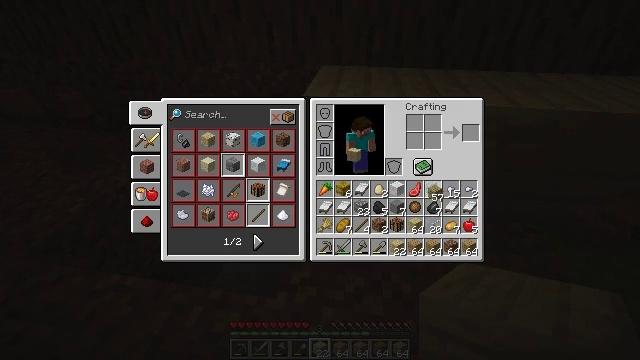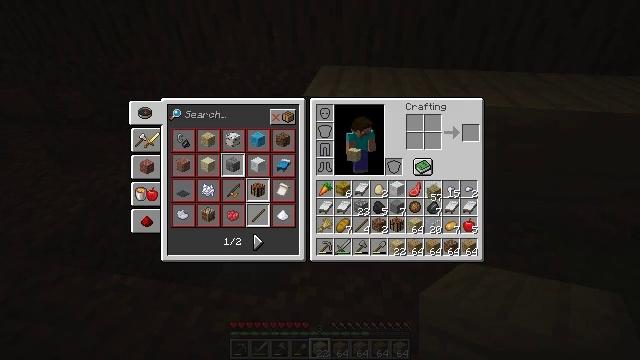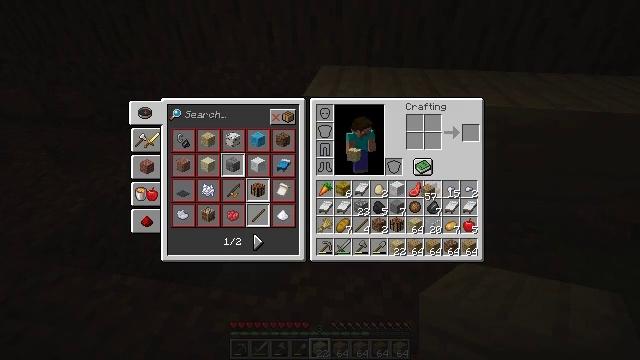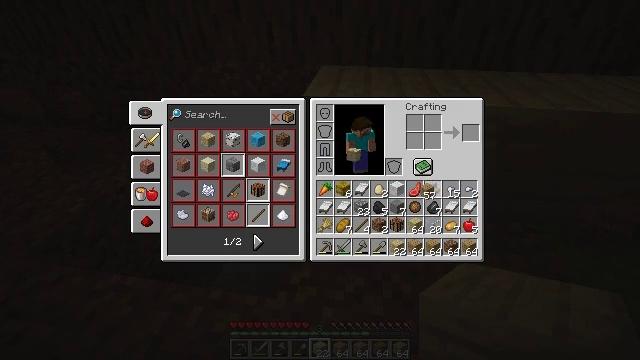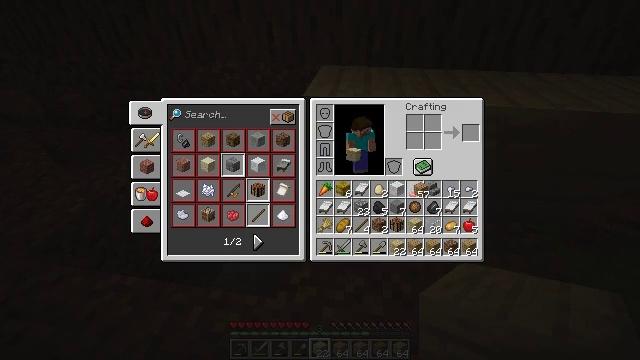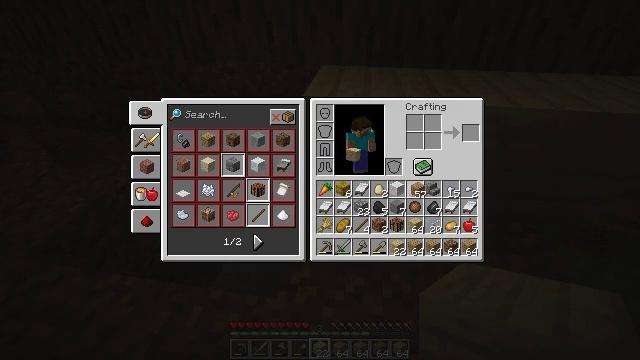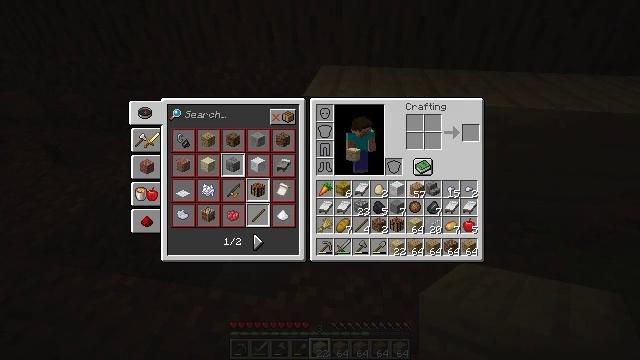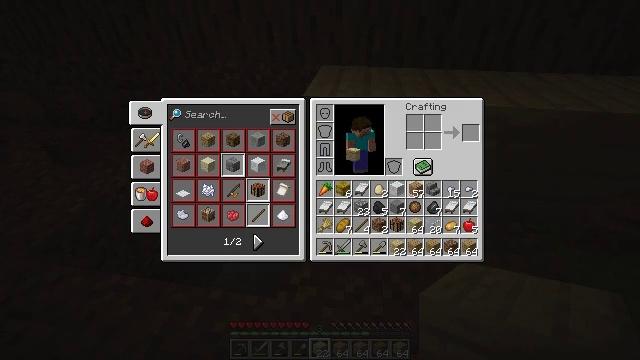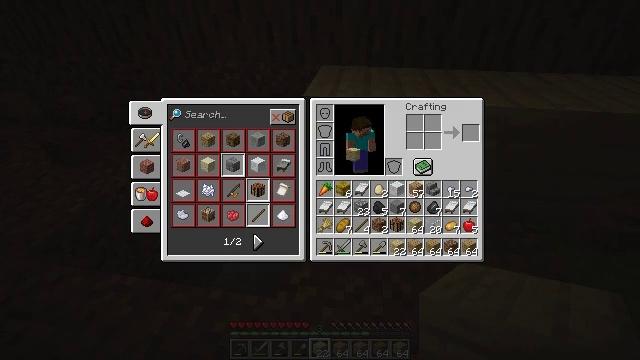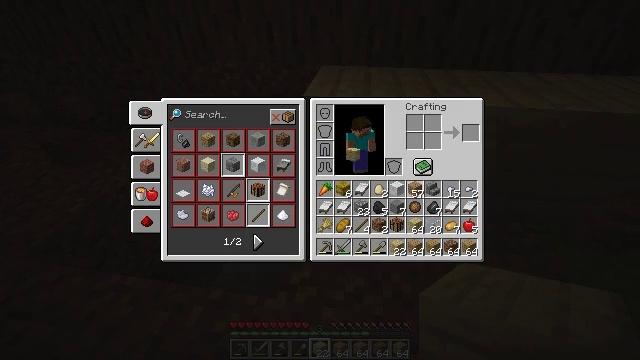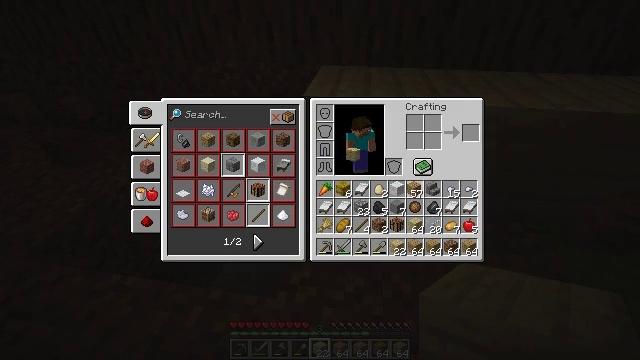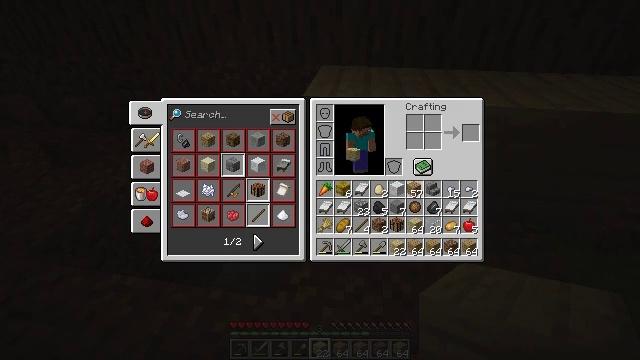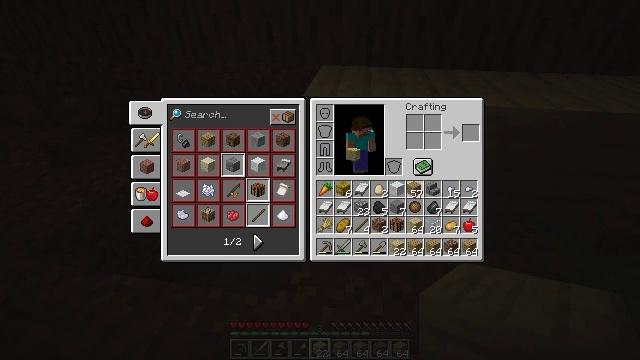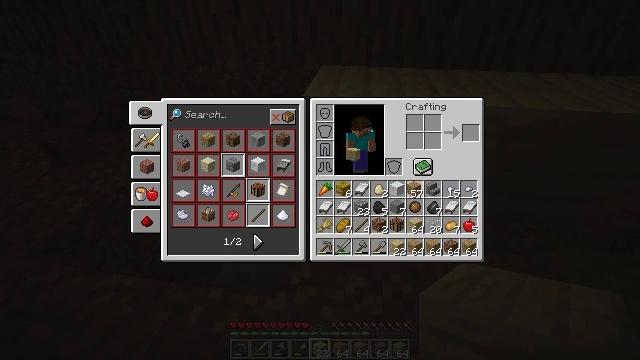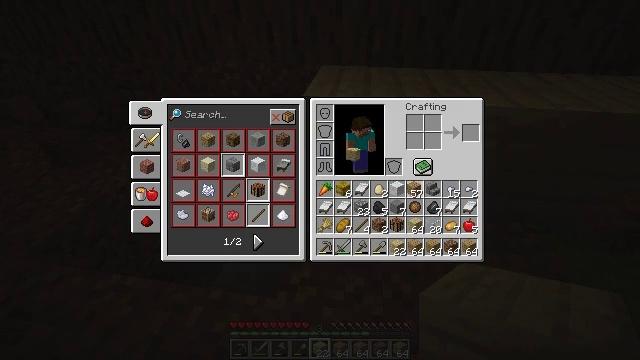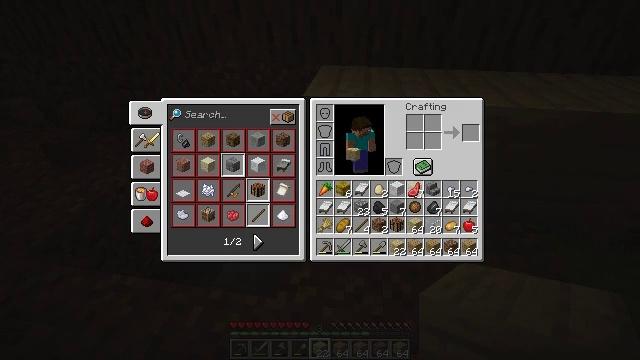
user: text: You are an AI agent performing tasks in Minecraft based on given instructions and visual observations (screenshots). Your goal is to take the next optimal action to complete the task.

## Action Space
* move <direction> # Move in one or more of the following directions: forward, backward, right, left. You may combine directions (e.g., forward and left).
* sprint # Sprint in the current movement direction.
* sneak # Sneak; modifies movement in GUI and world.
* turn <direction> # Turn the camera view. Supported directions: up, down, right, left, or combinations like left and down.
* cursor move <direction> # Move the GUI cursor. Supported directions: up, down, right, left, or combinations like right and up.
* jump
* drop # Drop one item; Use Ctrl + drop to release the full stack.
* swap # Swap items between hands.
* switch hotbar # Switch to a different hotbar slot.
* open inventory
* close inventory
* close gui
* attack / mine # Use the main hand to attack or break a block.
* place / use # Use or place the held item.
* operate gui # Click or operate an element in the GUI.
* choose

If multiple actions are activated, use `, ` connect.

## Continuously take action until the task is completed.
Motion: motion action
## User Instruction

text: Remove a mutton from the inventory.
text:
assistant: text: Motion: no_op
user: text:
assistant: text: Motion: no_op
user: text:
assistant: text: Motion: no_op
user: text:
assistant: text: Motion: no_op
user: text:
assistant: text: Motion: no_op
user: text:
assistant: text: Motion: no_op
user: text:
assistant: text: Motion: no_op
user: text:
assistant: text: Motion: no_op
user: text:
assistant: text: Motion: no_op
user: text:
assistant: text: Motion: no_op
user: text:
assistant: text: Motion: no_op
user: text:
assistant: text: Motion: operate gui
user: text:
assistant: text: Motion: operate gui
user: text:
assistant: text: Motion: operate gui
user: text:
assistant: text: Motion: no_op
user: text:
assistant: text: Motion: no_op
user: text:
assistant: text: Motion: no_op
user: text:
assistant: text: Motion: no_op
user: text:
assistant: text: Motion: no_op
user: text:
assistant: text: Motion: cursor move right
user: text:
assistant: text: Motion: no_op
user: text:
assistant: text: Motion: no_op
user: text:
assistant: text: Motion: cursor move right
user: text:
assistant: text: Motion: cursor move right
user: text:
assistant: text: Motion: cursor move right
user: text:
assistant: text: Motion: cursor move right
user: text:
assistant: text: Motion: no_op
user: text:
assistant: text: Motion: no_op
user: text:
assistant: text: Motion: no_op
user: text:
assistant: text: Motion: no_op